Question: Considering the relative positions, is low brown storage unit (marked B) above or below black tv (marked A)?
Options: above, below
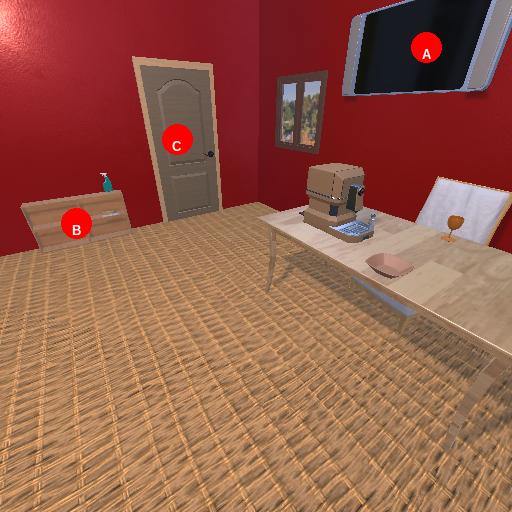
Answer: above